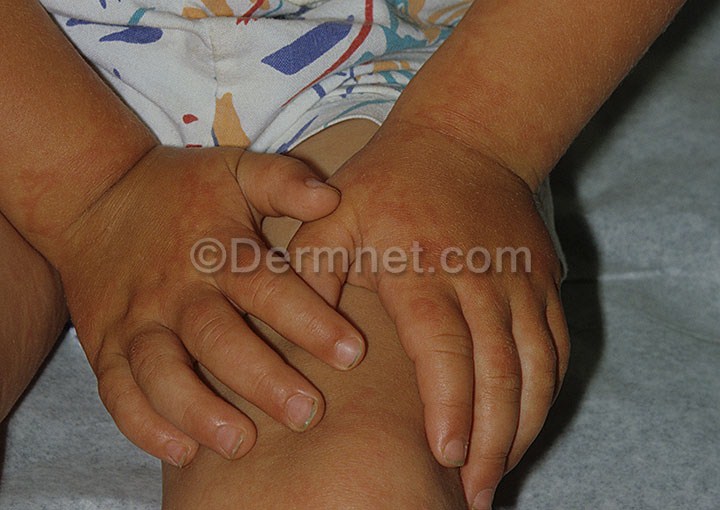
Disease: Exanthems and Drug Eruptions